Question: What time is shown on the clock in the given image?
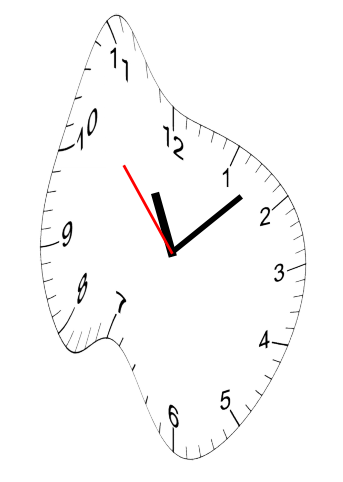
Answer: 11:07:53